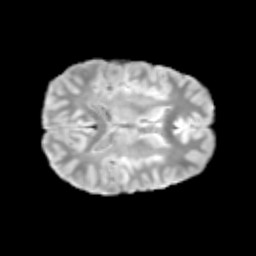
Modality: T2w
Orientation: axial
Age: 12
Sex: male
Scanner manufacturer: siemens
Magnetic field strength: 3 T
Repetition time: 3.8 s
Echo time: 0.07 s